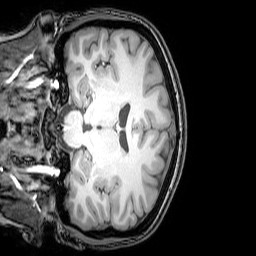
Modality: T1w
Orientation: coronal
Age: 26
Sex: female
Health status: healthy
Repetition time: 0.081 s
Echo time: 0.037 s